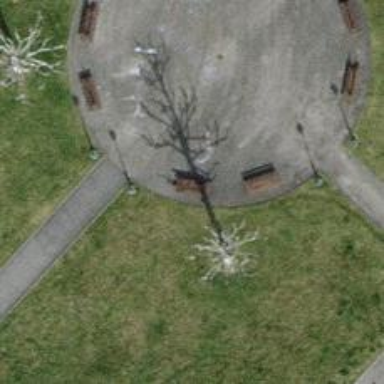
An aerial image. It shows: Bench.